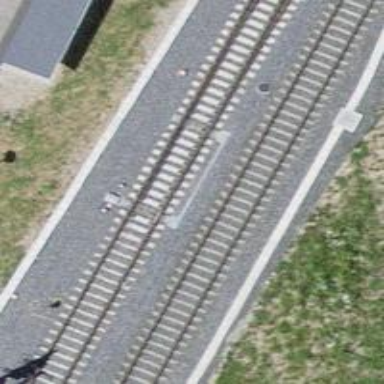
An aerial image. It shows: Railway switch.